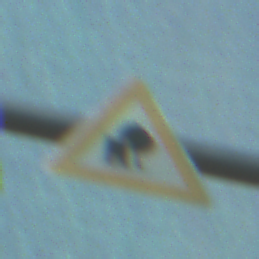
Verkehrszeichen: UnzureichendesLichtraumprofil
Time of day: MorningAfternoon
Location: Roofed (Special)
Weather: PartlyCloudy
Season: NotSpecified
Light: Natural